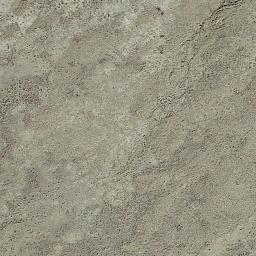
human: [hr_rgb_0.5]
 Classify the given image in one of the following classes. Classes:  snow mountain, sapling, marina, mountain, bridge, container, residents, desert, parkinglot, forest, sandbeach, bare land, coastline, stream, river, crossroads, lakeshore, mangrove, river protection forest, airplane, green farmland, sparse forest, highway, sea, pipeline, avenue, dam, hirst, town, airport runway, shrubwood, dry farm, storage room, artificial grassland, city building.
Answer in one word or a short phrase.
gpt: bare land